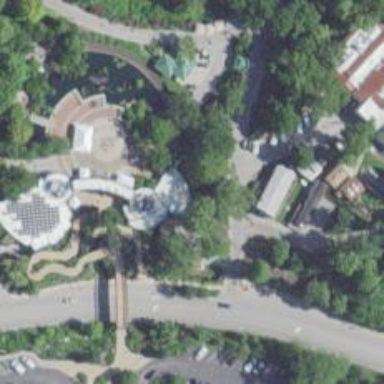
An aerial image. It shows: Miniature railway.